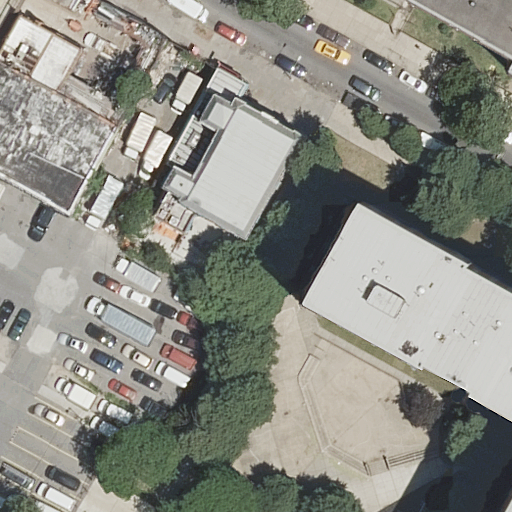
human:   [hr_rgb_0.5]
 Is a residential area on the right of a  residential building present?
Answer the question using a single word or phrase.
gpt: yes

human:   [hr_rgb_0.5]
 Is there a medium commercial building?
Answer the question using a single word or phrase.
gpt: no

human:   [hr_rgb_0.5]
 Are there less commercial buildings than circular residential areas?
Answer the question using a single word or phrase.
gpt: no

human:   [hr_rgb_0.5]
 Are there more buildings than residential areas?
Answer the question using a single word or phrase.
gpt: yes

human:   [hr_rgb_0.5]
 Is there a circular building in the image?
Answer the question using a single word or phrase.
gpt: no

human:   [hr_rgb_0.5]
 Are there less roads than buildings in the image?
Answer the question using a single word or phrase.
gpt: yes

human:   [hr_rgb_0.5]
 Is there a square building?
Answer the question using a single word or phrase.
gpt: no

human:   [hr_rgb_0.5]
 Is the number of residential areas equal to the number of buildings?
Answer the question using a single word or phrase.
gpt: no

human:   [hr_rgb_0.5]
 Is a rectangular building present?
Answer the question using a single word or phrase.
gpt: yes

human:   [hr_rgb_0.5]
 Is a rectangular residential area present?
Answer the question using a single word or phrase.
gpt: yes

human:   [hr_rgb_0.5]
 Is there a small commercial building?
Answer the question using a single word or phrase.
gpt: no

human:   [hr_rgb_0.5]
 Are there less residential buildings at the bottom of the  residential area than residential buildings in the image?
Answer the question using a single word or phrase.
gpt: no

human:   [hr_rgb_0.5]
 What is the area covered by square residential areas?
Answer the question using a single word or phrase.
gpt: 0m2

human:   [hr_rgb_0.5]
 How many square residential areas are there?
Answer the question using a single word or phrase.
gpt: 0

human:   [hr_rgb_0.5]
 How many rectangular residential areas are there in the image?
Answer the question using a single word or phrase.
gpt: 1

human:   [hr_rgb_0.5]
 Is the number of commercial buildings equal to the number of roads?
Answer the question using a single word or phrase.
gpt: no

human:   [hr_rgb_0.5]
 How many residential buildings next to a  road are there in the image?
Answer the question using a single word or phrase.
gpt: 4

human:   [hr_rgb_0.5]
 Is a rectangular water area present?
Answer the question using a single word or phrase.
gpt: no

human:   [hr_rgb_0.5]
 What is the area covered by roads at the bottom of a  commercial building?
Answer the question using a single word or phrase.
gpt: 0m2

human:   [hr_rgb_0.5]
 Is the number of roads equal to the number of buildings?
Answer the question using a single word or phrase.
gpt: no

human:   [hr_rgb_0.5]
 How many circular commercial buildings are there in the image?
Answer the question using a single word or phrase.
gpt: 0

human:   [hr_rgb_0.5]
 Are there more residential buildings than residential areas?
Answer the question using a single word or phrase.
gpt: yes

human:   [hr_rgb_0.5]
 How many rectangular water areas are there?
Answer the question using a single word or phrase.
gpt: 0

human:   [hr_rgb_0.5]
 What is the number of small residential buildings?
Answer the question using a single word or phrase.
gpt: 0

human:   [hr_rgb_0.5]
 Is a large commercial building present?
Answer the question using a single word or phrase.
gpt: no

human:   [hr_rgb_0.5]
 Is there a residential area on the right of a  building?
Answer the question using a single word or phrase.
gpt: yes

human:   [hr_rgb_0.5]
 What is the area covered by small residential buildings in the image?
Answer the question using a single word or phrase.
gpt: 0m2

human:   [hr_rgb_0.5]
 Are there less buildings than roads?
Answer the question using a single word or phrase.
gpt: no

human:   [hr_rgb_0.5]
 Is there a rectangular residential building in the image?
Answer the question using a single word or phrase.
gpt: yes

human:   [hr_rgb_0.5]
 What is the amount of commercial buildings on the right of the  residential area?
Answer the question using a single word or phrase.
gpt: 0

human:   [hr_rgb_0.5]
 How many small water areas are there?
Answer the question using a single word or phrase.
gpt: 0

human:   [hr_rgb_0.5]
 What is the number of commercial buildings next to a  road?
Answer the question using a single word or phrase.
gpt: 0

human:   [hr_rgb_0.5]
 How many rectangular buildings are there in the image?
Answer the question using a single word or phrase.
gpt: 1

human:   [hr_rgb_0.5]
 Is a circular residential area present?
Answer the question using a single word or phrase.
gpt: no

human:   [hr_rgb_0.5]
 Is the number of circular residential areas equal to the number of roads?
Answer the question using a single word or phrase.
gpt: no

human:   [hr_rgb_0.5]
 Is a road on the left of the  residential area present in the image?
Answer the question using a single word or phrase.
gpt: yes